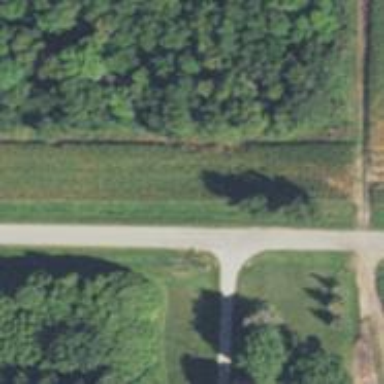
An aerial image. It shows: Unclassified road.